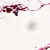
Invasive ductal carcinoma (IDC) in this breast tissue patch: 0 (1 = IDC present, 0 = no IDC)